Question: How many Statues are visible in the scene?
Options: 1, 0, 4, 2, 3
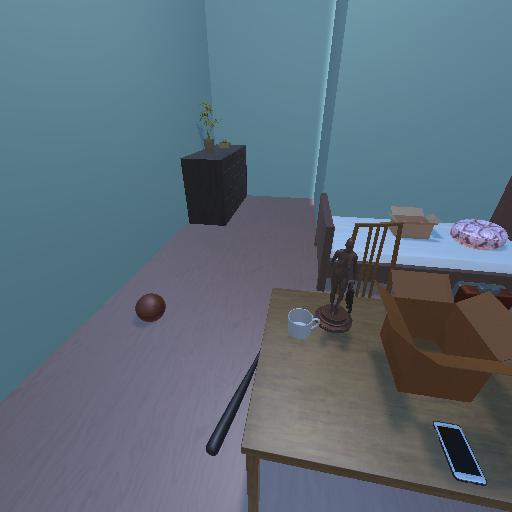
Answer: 1